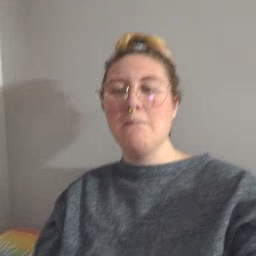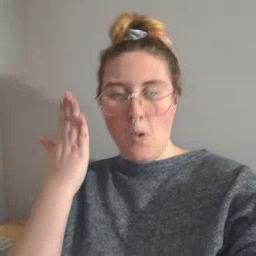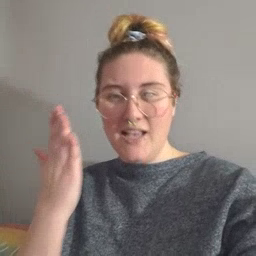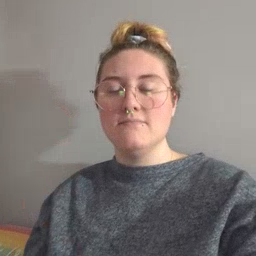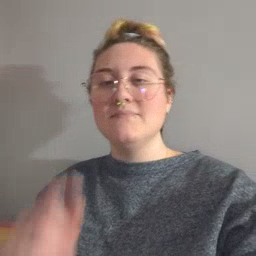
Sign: morning